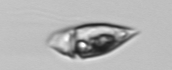
Label: Amphidinium